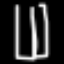
Label: pants